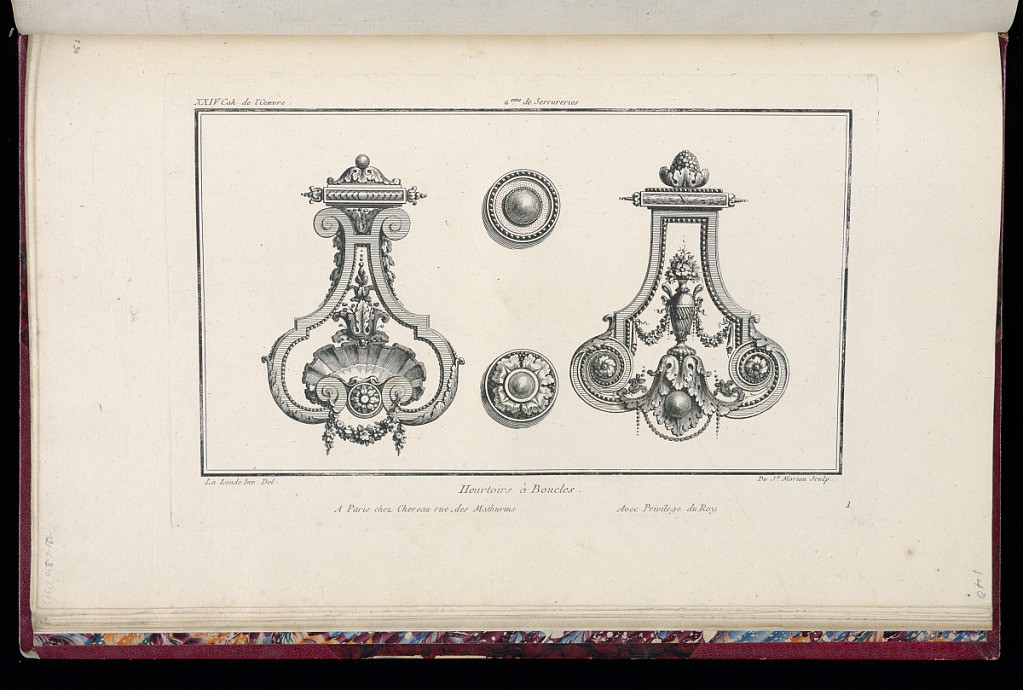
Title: Heurtoirs à Boucles
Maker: Richard de Lalonde, French, active 1780–96
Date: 1775-1788
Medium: Etching on off-white laid paper
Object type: Print
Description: Two doorknocker designs with two rosette variations in between. The doorknocker on the left has a top joint with stylized acanthus leaves, and a shell with floral garland at the base. The doorknocker on the right has a top joint with a pinecone, and a base adorned with a handled vase, beaded garland, and rosettes on the side, surrounded by bead course and set within scrolls. The plate is signed and numbered.